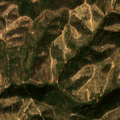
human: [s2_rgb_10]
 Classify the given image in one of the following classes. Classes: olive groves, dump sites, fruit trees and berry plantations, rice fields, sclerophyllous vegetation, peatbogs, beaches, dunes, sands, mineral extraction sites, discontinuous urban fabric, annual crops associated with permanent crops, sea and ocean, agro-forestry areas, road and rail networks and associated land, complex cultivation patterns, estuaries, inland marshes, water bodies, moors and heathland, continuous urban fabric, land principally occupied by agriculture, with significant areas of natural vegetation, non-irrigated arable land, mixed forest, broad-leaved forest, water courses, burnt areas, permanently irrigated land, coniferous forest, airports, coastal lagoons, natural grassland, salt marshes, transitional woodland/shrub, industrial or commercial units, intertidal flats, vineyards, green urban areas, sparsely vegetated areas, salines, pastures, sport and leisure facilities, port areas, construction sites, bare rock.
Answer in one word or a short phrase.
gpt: broad-leaved forest, transitional woodland/shrub